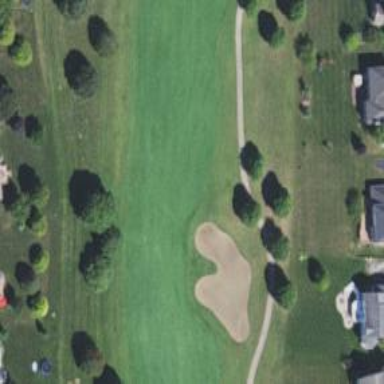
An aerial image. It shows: Golf fairway surrounded by grass.